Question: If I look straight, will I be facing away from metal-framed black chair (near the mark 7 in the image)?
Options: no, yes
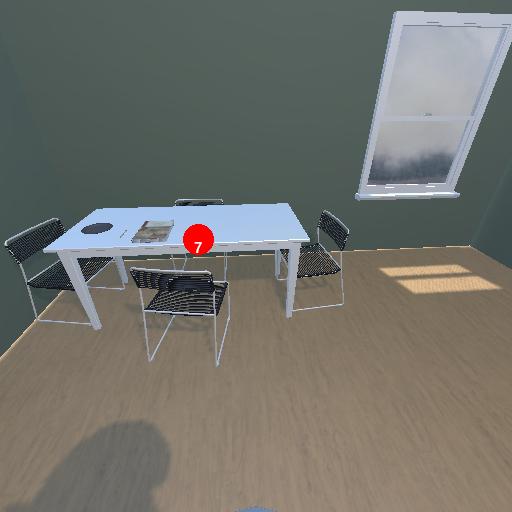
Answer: no